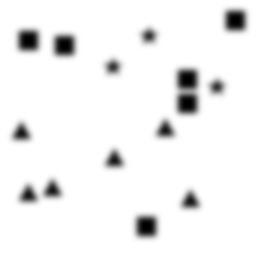
Squares: 6
Triangles: 6
Stars: 3
Total shapes: 15